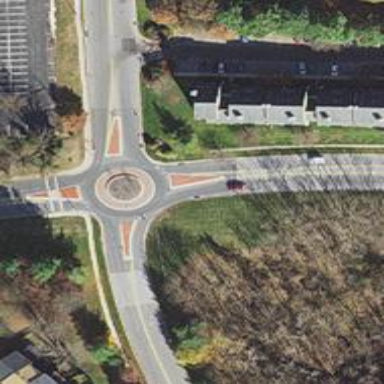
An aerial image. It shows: Tertiary road with asphalt surface leading to roundabout.